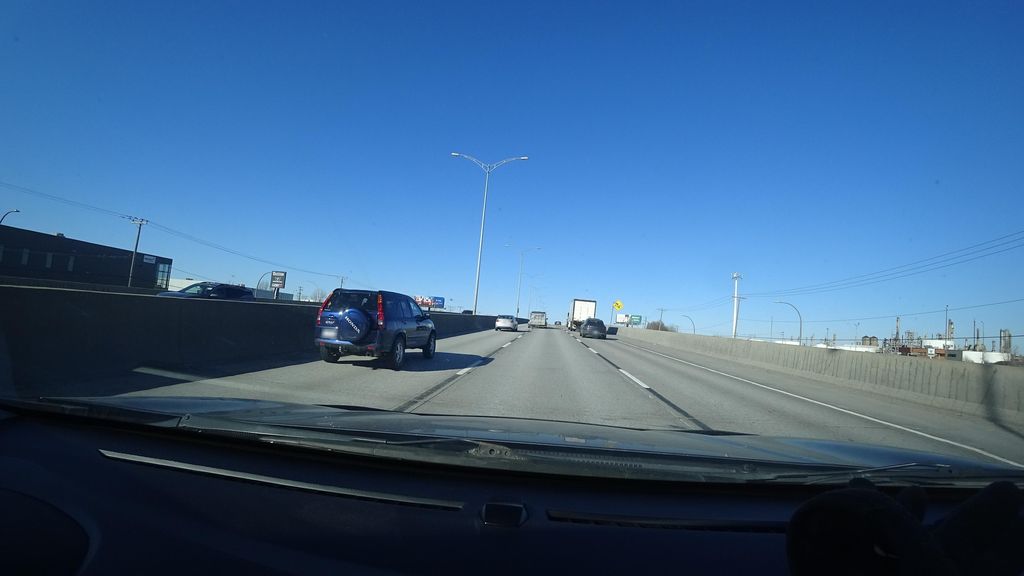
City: montreal